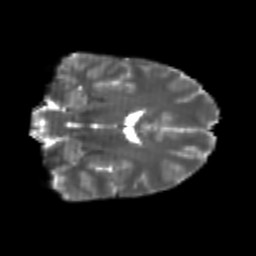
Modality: T2w
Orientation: coronal
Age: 22
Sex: male
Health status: healthy
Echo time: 0.074 s